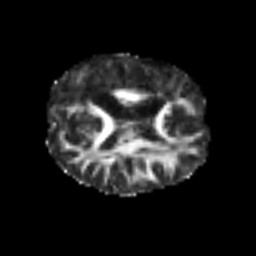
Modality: FA
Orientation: axial
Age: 39
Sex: female
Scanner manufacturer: siemens
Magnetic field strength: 3 T
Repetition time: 6.1 s
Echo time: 0.101 s